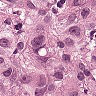
Metastatic tissue present: yes